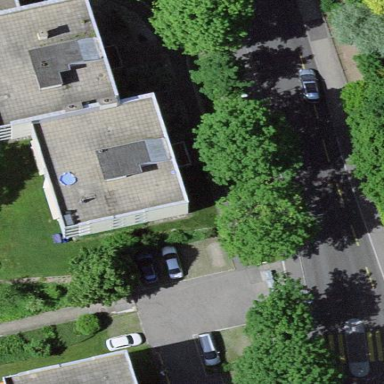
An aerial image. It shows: View of apartment building.